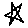
Label: star